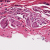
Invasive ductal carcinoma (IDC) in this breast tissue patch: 0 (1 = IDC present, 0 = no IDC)